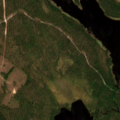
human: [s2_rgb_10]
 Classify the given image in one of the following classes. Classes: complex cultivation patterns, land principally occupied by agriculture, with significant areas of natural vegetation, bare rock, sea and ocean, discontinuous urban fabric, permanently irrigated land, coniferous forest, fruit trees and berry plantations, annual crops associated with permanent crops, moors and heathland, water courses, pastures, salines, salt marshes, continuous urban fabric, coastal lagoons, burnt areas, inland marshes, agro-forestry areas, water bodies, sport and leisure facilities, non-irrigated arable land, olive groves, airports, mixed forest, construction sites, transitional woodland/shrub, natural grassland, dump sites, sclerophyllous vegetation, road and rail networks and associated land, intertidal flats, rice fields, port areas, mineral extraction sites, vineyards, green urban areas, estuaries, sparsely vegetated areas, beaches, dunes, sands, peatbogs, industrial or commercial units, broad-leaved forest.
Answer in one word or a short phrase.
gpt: coniferous forest, transitional woodland/shrub, water bodies